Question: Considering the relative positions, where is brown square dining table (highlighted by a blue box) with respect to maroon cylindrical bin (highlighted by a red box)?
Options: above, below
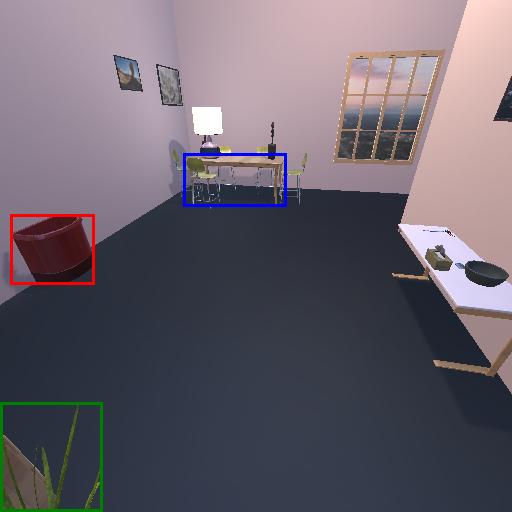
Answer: above